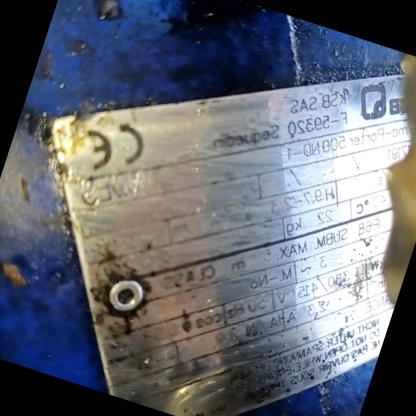
Klasa: tabliczka-znamionowa